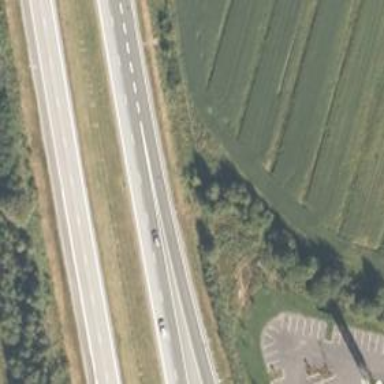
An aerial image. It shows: View of motorway.